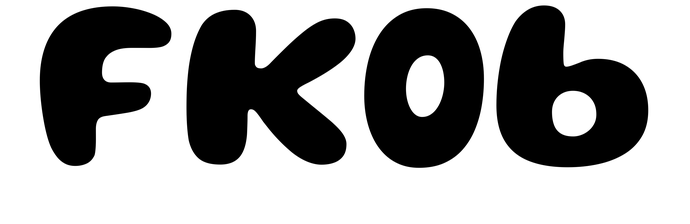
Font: Gluten_Bold